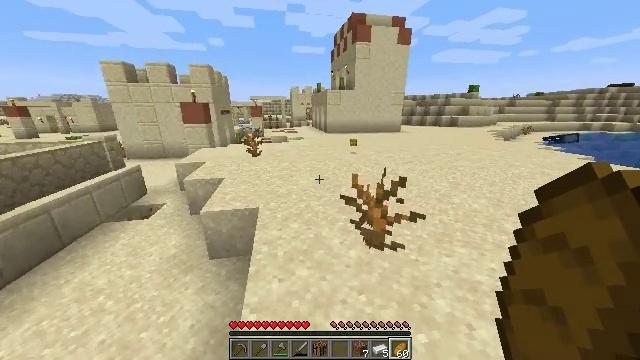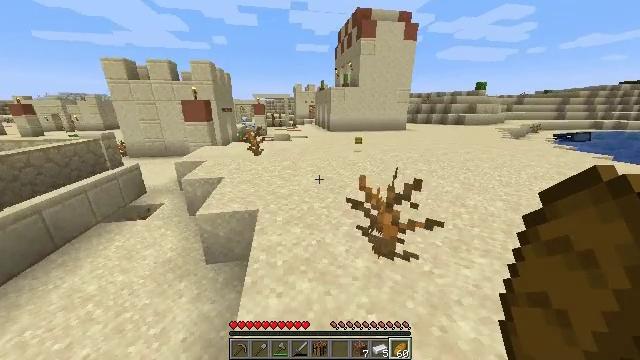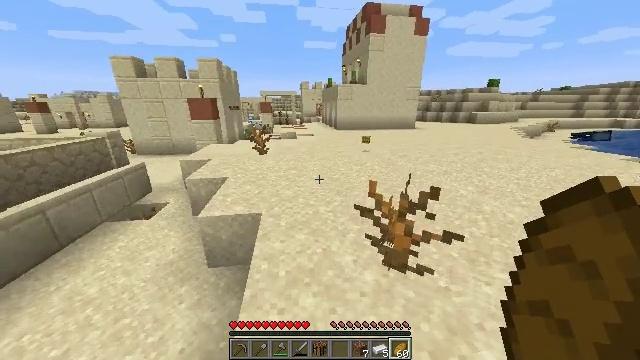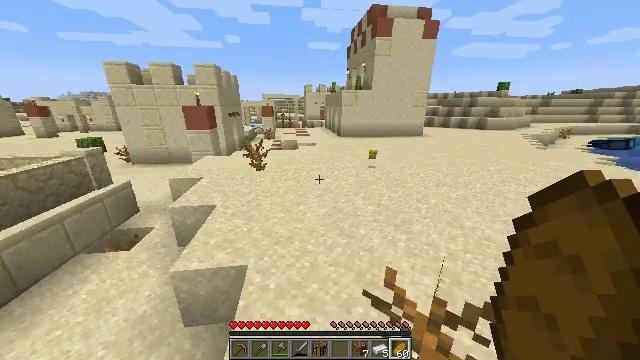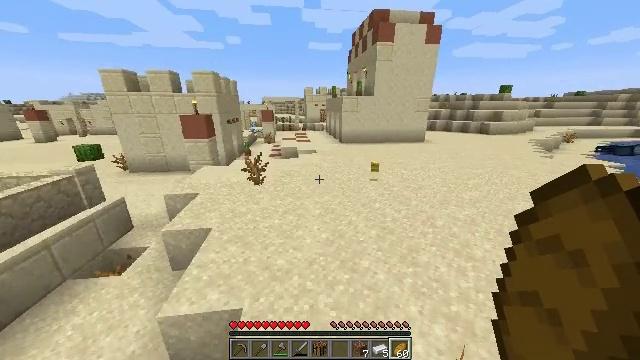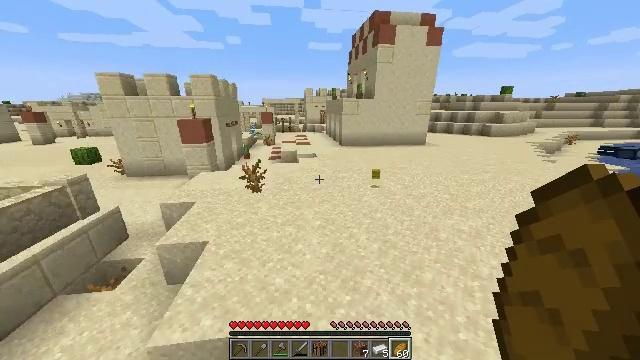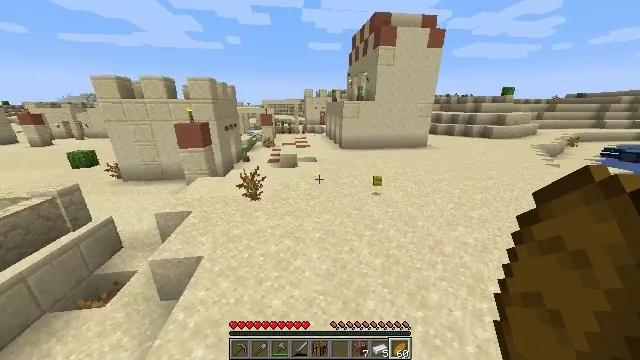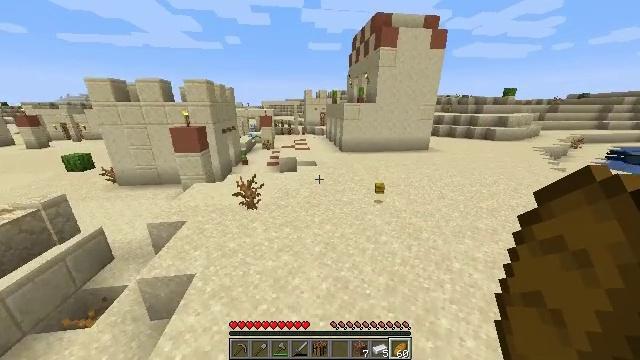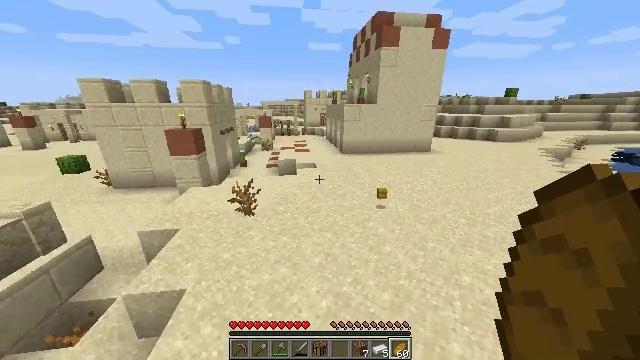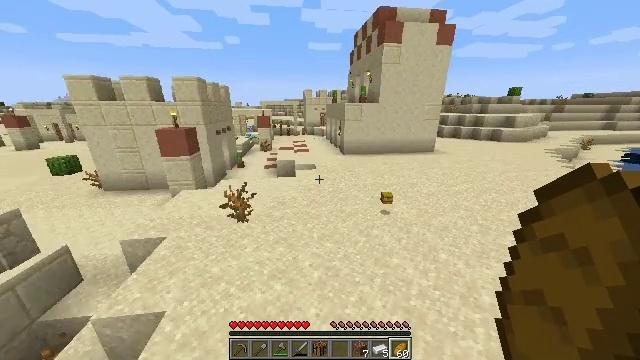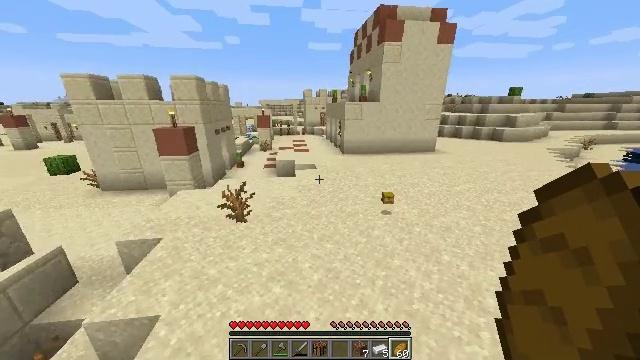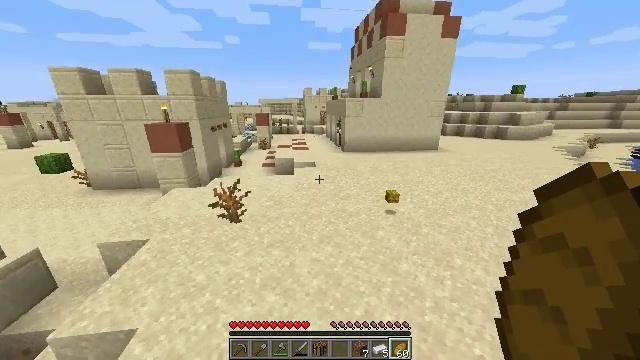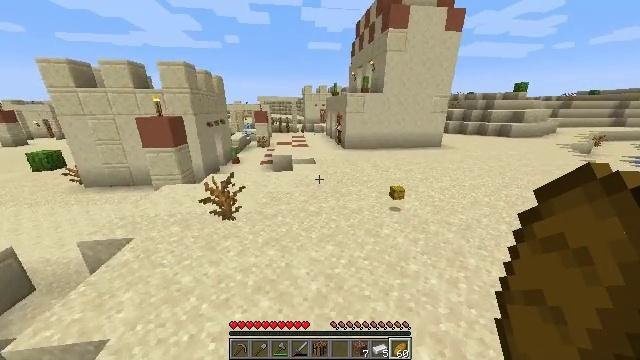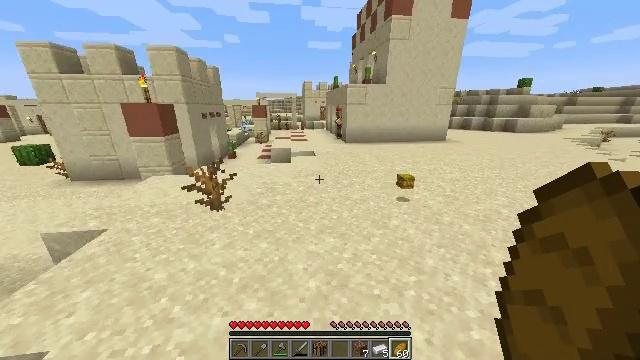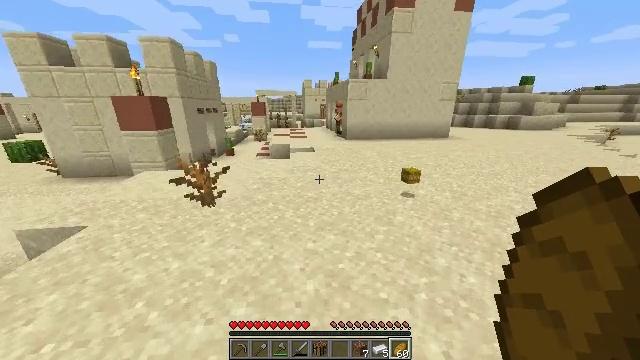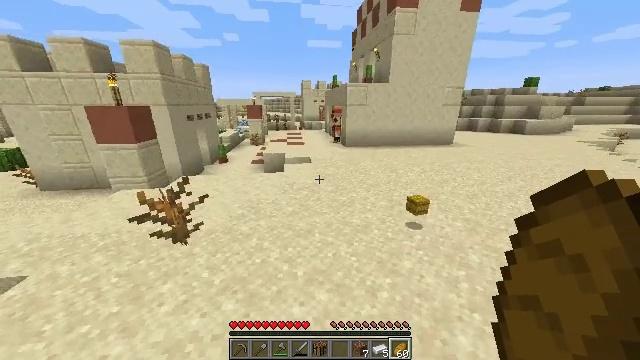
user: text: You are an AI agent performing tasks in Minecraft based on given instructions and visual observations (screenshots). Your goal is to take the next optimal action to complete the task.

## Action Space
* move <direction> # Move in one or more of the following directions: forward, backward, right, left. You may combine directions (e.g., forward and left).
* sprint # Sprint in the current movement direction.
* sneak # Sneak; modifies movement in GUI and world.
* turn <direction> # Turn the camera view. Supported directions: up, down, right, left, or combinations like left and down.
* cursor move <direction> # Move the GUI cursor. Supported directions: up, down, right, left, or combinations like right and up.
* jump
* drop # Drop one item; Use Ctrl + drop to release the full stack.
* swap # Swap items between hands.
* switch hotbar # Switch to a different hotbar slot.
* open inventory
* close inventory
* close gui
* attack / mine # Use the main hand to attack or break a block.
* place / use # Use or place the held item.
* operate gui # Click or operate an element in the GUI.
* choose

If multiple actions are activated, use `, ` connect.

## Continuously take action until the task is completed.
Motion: motion action
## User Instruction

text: Retrieve the lime bed from its current location.
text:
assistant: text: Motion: move forward, sprint, jump
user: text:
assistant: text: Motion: move forward, sprint, turn left, jump
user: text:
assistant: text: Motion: move forward, sprint, jump
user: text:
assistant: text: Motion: move forward, sprint, jump
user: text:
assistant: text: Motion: move forward, sprint, jump
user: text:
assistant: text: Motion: move forward, sprint, jump
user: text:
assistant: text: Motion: move forward, sprint, jump
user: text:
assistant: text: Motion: move forward, sprint, jump
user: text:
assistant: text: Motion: move forward, sprint, jump
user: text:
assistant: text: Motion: move forward, sprint, jump
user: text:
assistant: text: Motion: move forward, sprint, jump
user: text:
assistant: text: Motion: move forward, sprint, jump
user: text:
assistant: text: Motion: move forward, sprint, jump
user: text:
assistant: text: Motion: move forward and move right, sprint, jump
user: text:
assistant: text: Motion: move forward and move right, sprint, jump
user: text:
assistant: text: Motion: move forward and move right, sprint, jump
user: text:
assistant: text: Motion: move forward and move right, sprint, jump
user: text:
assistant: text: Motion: move forward and move right, sprint, jump
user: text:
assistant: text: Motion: move forward and move right, sprint, jump
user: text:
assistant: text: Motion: move forward and move right, sprint, jump
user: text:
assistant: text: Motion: move forward and move right, sprint, jump
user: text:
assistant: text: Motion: move forward and move right, sprint, jump
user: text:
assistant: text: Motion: move forward, sprint, jump
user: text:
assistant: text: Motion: move forward, sprint, jump
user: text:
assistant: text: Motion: move forward, sprint, jump
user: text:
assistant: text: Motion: move forward, sprint, turn left, jump
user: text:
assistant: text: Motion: move forward, sprint, turn left, jump
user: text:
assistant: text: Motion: move forward, sprint, turn left, jump
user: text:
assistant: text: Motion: move forward, sprint, jump
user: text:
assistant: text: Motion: move forward, sprint, jump